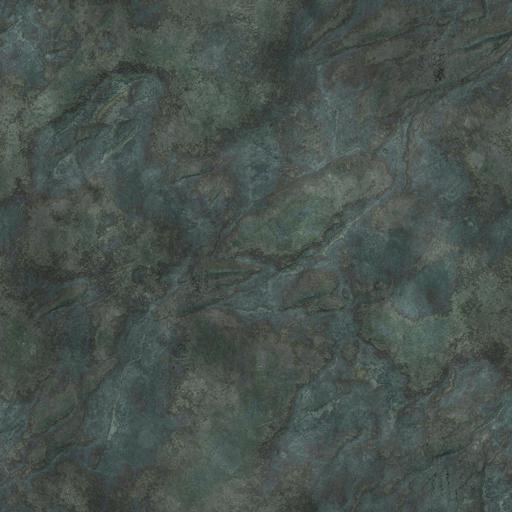
Tags: cliff dark green grey moss mossy rock stone